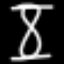
Label: hourglass